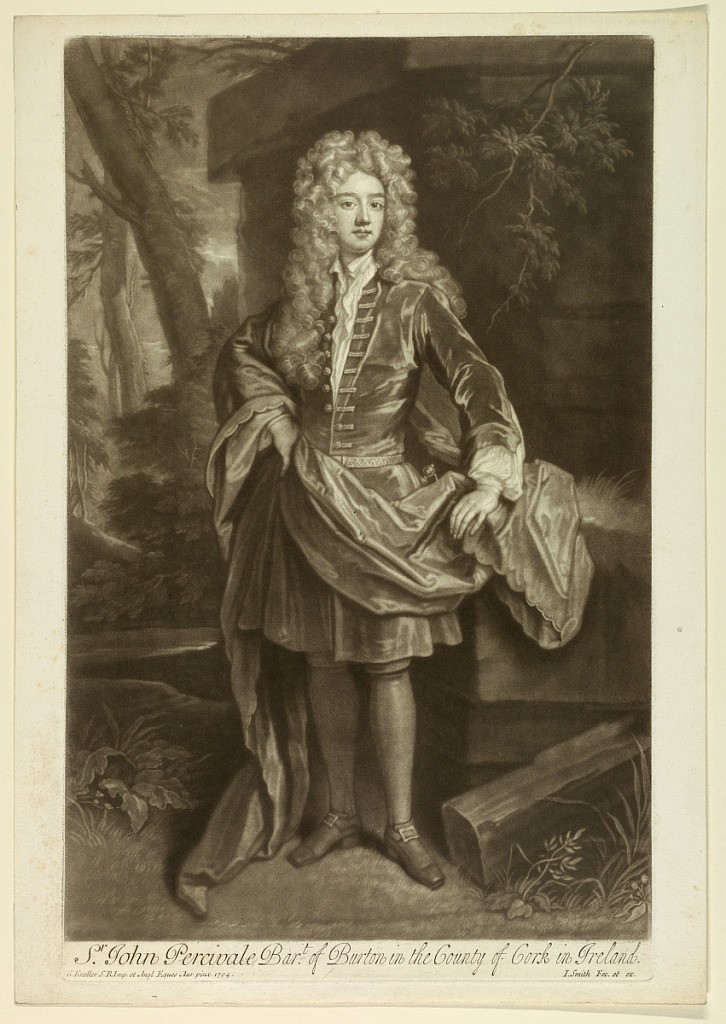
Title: Portrait of Sir John Percival Bart of Burton in the County Cork of Ireland
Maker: John Smith, British, 1652 - 1743
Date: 1708
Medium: Mezzotint on paper
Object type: Print
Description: A boy standing among ruins.